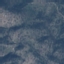
Land use / land cover class: HerbaceousVegetation